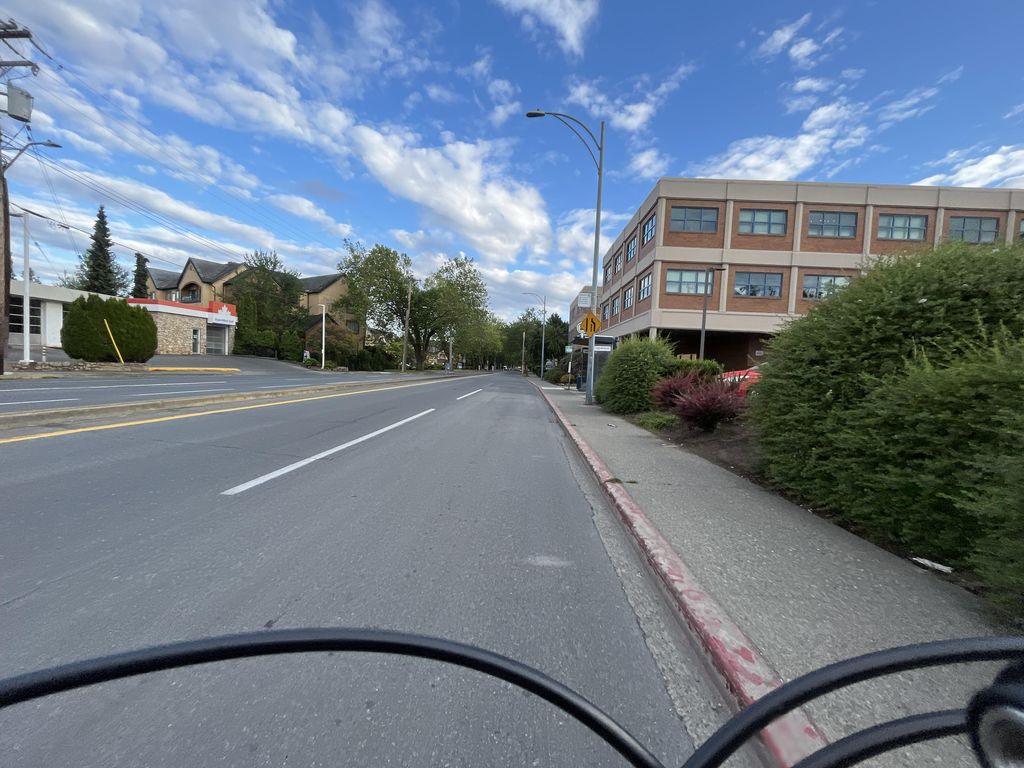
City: victoria